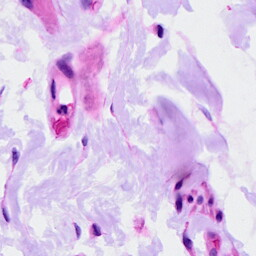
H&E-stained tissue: Ovarian